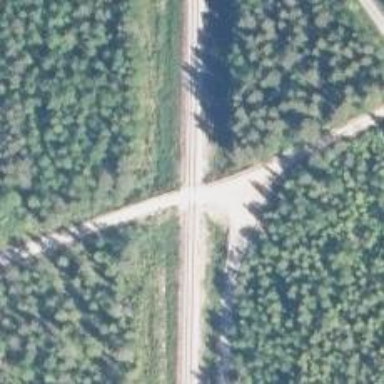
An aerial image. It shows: Level crossing along the railway.